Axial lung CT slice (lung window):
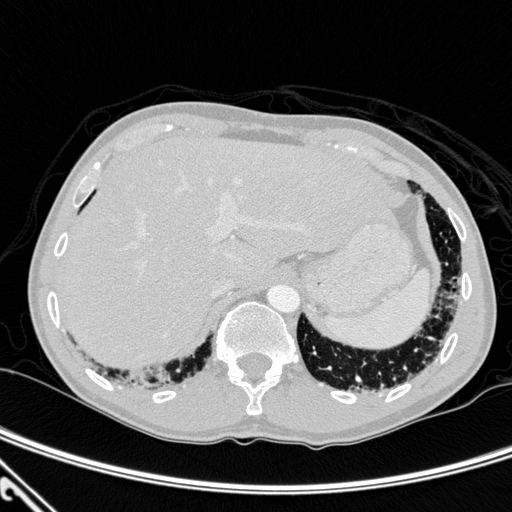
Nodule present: no